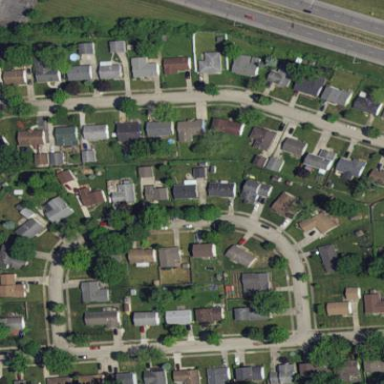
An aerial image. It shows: Residential neighbourhood.